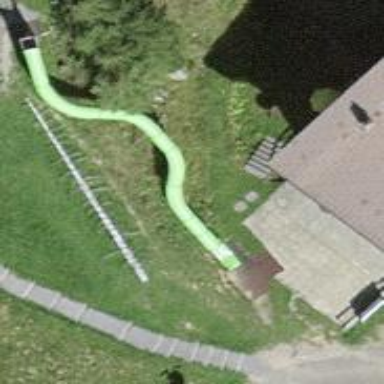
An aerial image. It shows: Playground featuring slide.